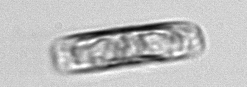
Label: pennate_morphotype1